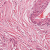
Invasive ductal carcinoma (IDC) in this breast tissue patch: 1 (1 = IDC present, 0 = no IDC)